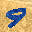
Label: 9